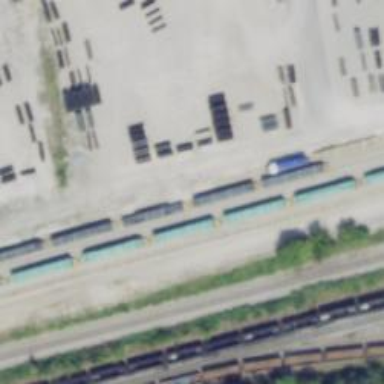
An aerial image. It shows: Railway yard in service.